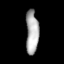
Tissue: lung
Cell type: Epithelial cells
Senescence score: 0.5592
Nuclear area (px): 546
Mean DAPI intensity: 172.599